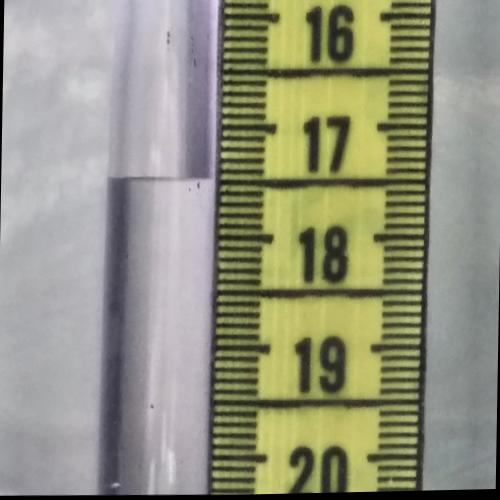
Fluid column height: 17.5 cm